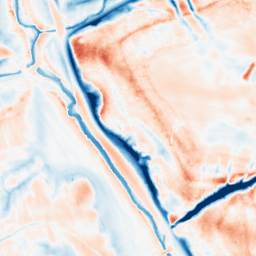
Category: multiscale
Decomposition family: dog_multiscale
Decomposition parameters: sigma_ratio: 2
n_scales: 4
base_sigma: 0.5
Upsampling method: bicubic
Upsampling parameters: scale: 4
Upsampling scale: 4